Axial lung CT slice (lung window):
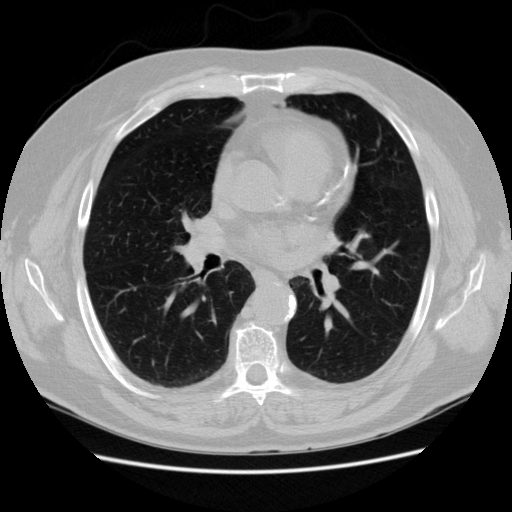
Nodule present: no